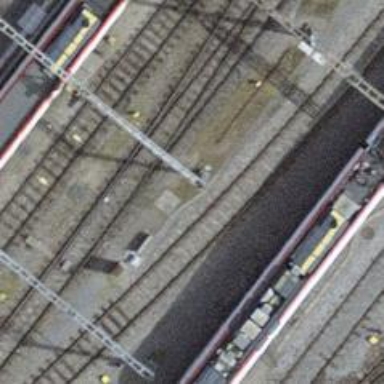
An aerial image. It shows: Rail yard with electrified contact lines for the railway.